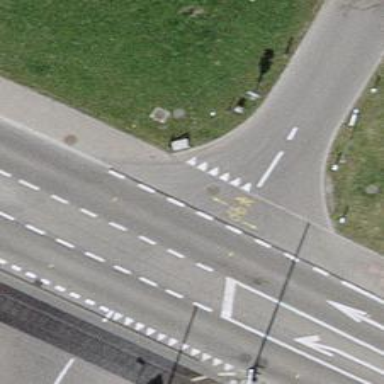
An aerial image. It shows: Primary highway with asphalt surface. There is cycle track on the right.